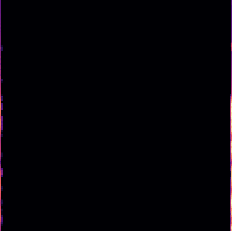
Sound class: Frog